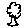
Label: tree